Question: In an cascaded floated elements layout; when I try to clear float for inside element, It expands elements height to cover outer floating elements size. Here is the sample:
'''
<div class="right">
right
</div>
<div class="left">
<div class="top">
<span>top</span>
<div class="right-float-inside">right-float-inside</div>
<div class="clear-float"></div>
</div>
left
</div>
'''
corresponding css
'''
div {
padding: 5px;
}
.top {
background-color: #ee0;
}
.left {
background-color: #e00;
margin-right: 200px;
}
.right {
background-color: #0e0;
float: right;
height: 80px;
width: 200px;
}
.right-float-inside {
height: 50px;
float: right;
background-color: #00e;
}
.clear-float {
clear: both;
}
'''

Here is the live example:
<URL>
What I'm expecting to get was yellow div ending just after blue div. What I got is yellow div ending after green one.
How can I limit scope of clear?
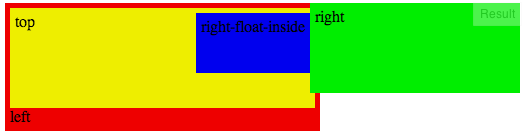
Answer: What you need is 'overflow: hidden' for your '.left' element. <URL>